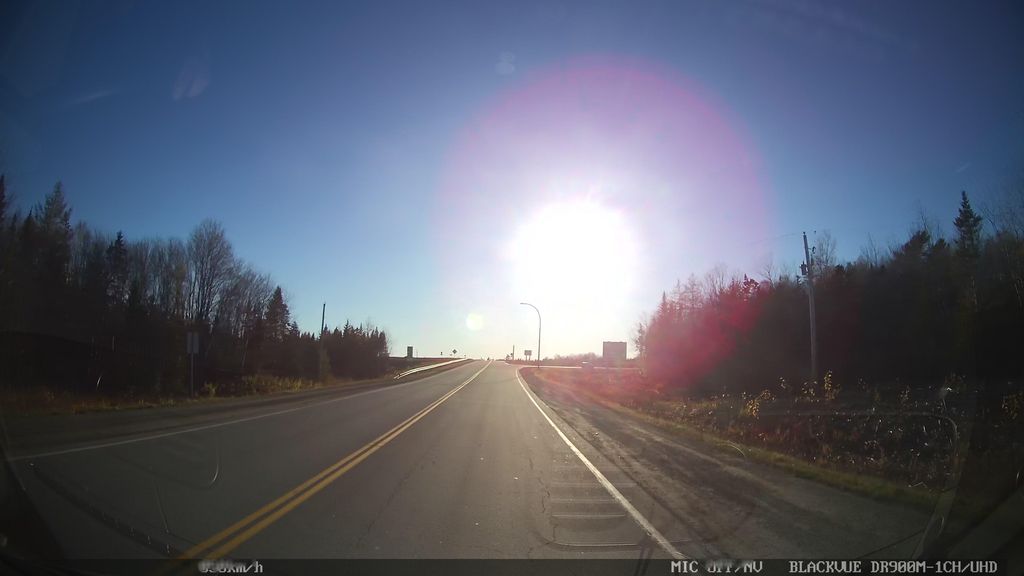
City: halifax